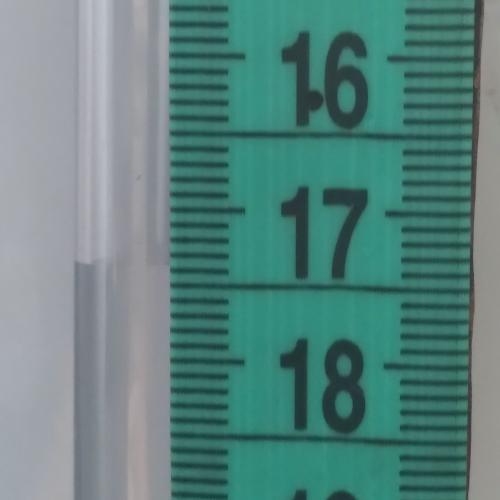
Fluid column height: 17.4 cm